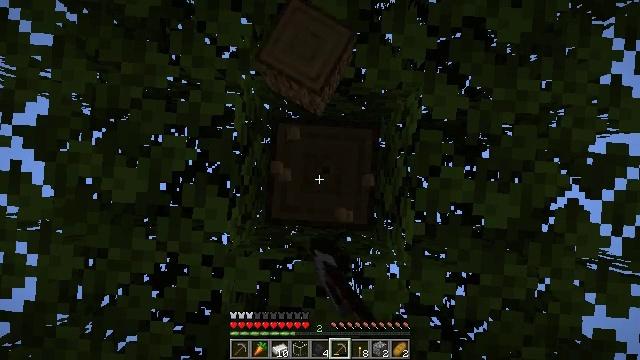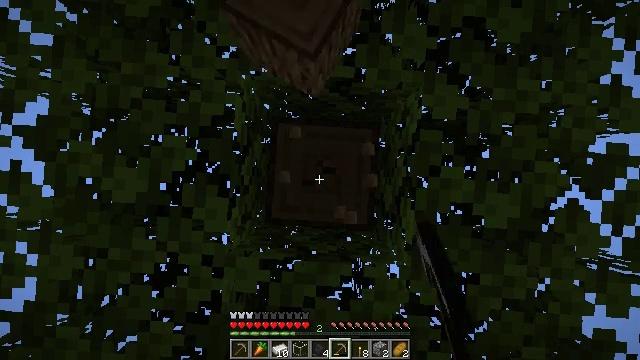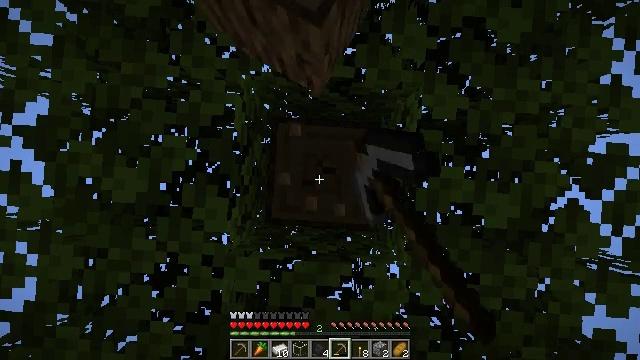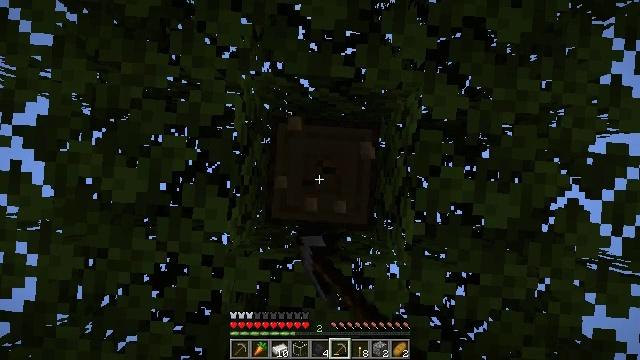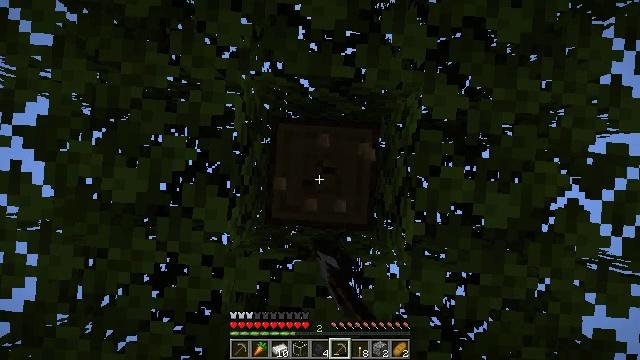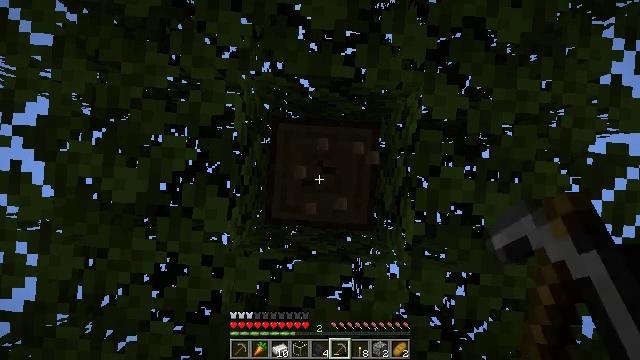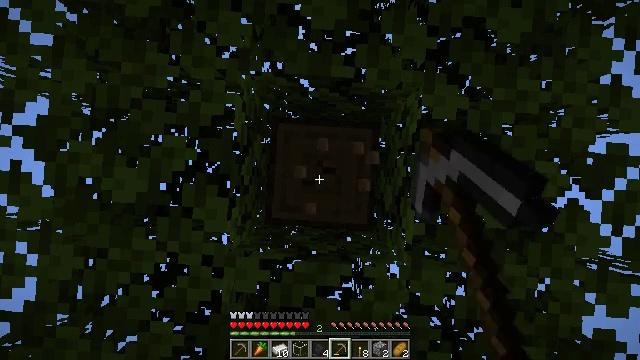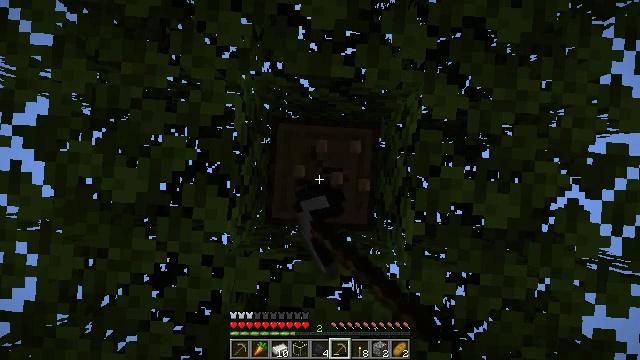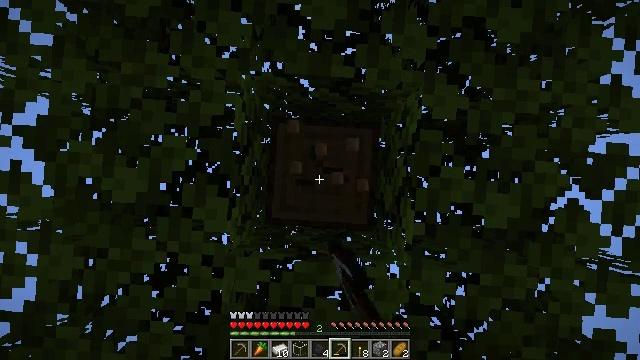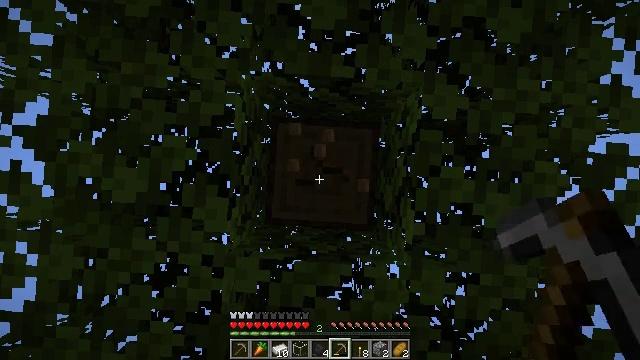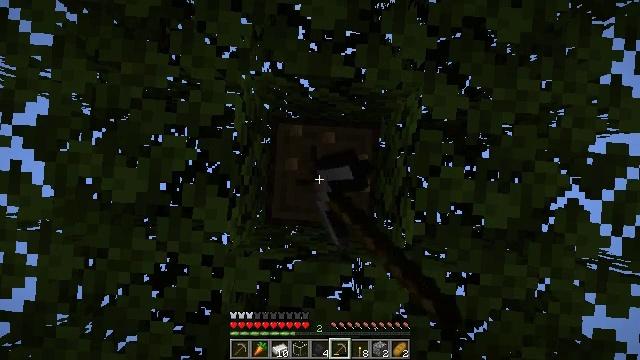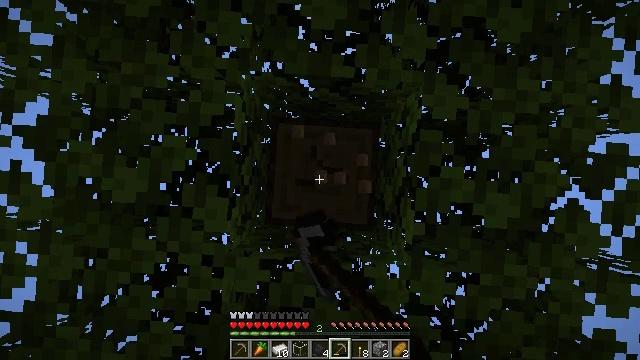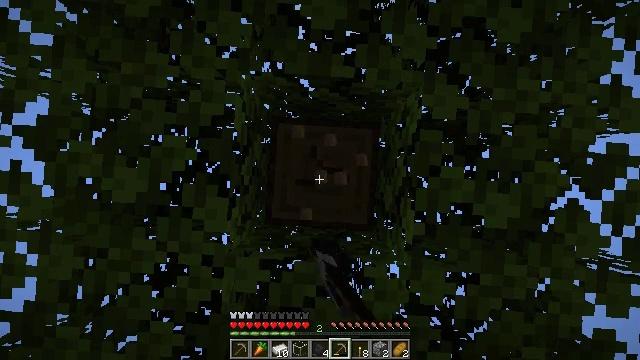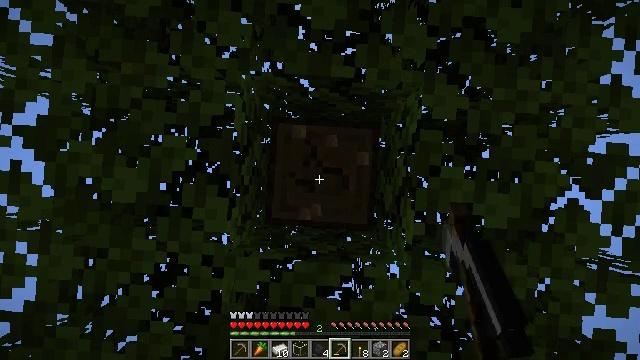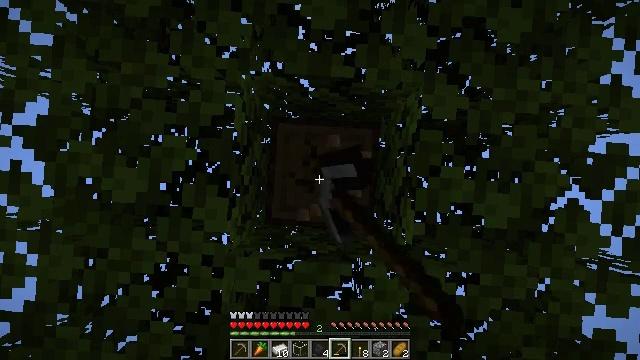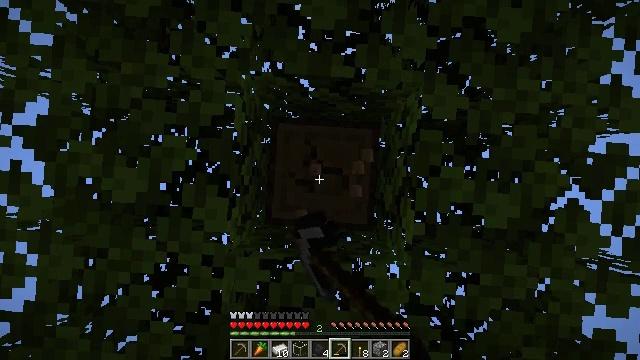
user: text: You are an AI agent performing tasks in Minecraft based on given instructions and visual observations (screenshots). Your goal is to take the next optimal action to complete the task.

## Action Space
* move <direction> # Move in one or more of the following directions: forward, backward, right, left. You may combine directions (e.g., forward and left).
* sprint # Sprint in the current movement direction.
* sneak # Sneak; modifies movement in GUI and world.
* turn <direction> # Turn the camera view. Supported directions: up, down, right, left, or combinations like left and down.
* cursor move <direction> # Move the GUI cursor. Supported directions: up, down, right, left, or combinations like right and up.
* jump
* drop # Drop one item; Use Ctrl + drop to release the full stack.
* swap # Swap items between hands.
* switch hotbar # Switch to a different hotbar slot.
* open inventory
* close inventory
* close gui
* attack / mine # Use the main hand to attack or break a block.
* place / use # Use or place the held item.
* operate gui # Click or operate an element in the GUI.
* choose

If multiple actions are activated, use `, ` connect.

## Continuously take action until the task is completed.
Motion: motion action
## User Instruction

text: Gather oak logs from trees.
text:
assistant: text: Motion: attack / mine
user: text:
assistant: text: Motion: attack / mine
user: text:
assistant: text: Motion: attack / mine
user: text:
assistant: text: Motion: attack / mine
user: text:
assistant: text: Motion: attack / mine
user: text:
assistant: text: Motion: attack / mine
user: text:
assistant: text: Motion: attack / mine
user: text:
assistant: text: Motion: attack / mine
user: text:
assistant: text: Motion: attack / mine
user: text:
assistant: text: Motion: attack / mine
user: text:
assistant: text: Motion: attack / mine
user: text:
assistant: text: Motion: attack / mine
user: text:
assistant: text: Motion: attack / mine
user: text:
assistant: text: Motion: attack / mine
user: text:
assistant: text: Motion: attack / mine
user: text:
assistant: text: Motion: attack / mine
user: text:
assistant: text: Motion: attack / mine
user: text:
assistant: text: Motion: attack / mine
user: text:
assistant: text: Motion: attack / mine
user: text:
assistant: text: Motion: attack / mine
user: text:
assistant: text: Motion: attack / mine
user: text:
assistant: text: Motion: attack / mine
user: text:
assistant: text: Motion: attack / mine
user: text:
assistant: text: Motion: attack / mine
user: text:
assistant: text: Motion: attack / mine
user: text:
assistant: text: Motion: attack / mine
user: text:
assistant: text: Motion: attack / mine
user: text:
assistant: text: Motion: attack / mine
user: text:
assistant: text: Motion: attack / mine
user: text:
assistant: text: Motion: attack / mine